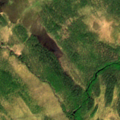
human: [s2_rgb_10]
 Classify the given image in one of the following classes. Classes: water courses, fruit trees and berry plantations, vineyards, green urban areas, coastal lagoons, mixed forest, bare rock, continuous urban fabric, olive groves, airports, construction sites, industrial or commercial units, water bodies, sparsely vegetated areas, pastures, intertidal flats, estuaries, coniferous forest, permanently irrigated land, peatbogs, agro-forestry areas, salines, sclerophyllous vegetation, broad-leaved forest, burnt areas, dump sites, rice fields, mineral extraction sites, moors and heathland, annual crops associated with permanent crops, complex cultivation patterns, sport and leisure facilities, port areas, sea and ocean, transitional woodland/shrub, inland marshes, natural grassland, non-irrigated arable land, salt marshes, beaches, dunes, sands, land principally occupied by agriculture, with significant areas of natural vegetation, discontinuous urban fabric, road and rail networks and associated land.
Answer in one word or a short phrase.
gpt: coniferous forest, mixed forest, transitional woodland/shrub, peatbogs